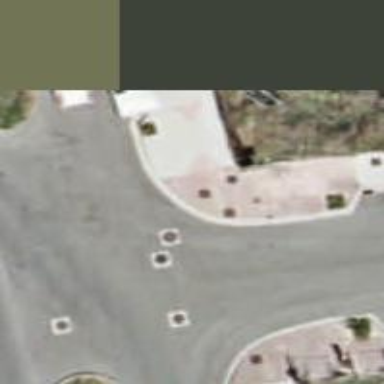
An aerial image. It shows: Sidewalk.